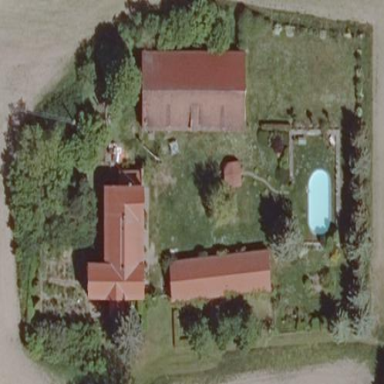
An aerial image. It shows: Farmyard area.